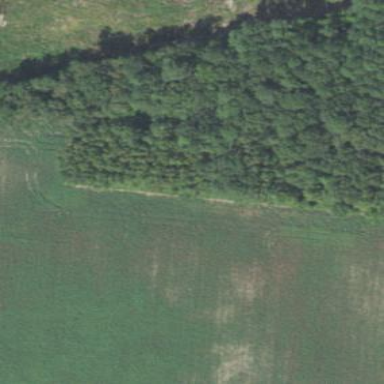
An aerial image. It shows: Mixed woodland with variety of leaf types and cycles.